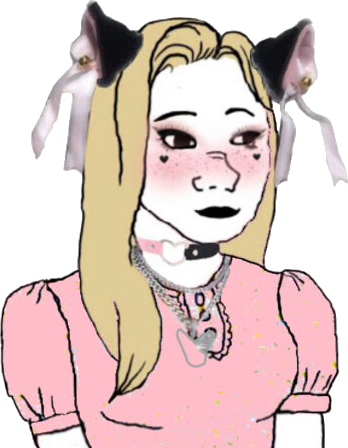
Label: 5_Trad_Wife